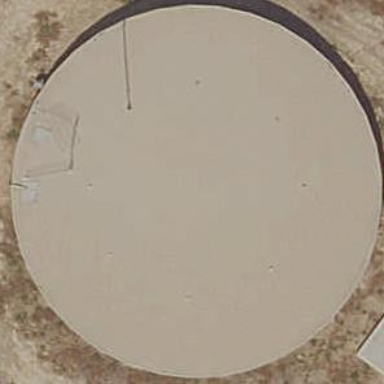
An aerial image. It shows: Covered man-made reservoir.